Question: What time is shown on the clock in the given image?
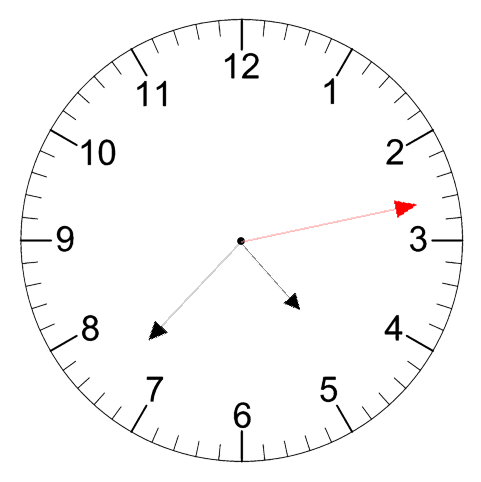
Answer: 04:37:13